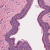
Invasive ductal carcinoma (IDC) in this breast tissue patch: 0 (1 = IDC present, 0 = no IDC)